Question: I'm trying to better understand dart's effect on performance. On the <URL>, their benchmarks show that Dart code compiled to Javascript is faster than just Javascript. How is this possible?

I understand how the Dart VM is faster than v8, but what I don't get is how dart2js-generated javascript is faster than plain old javascript, when both are running in the same environment, v8.
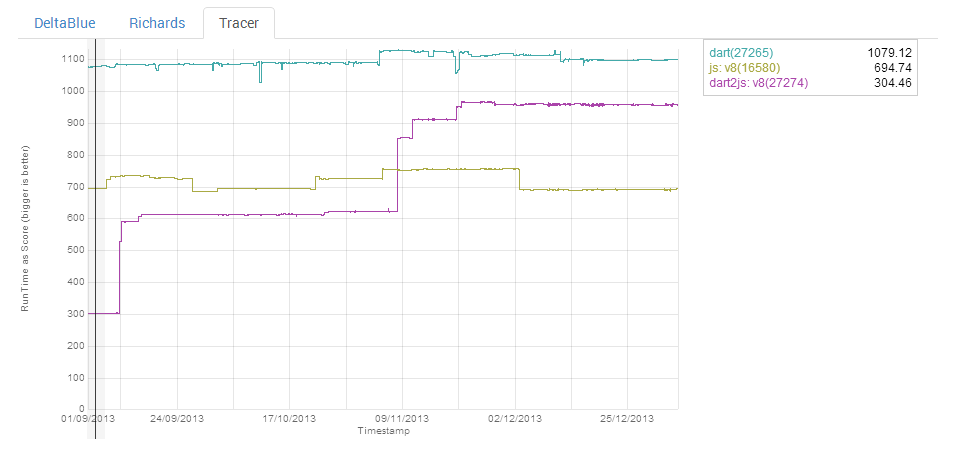
Answer: dart2js is able to perform optimizations that would not normally be manually added in JavaScript code.
There is nothing particularly special about Dart being the source language in this case: any automated tool that generates JavaScript should be able to do this, for instance the GWT compiler (Java to JavaScript) does this as well. Of course, you can run automated tools on JavaScript source to generate better JavaScript as well, this is what the <URL> does.
Technically, you can manually achieve the same speed with handwritten JavaScript if you know all the tricks.